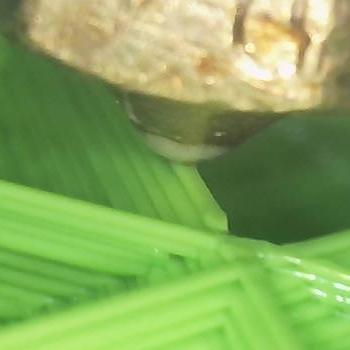
Flow rate: 59%